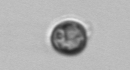
Label: Dinophyceae